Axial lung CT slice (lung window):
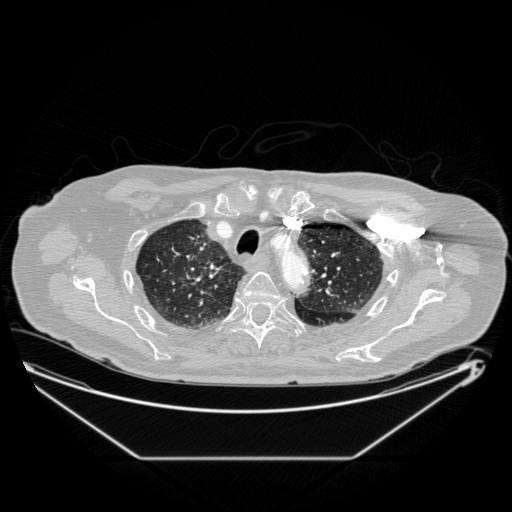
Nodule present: no